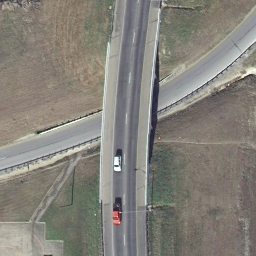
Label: overpass